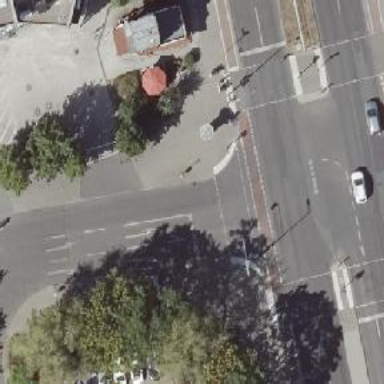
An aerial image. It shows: Road with traffic signals.